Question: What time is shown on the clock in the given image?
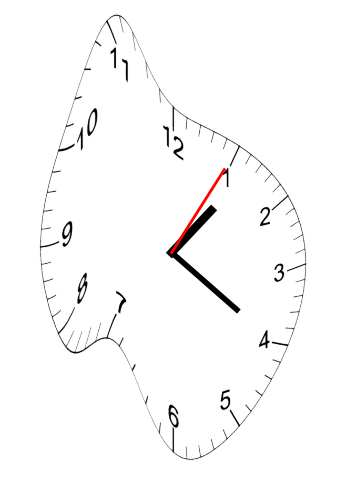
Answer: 01:20:05